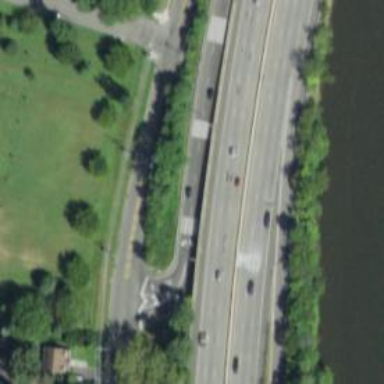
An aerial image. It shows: Urban freeway or expressway.